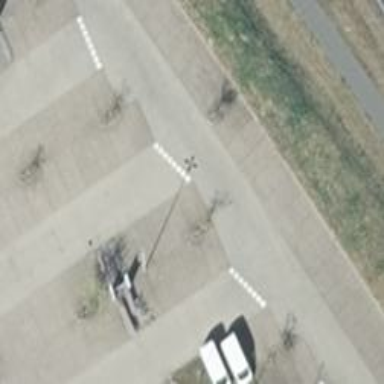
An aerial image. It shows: Road serving as parking aisle.